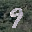
Label: 9